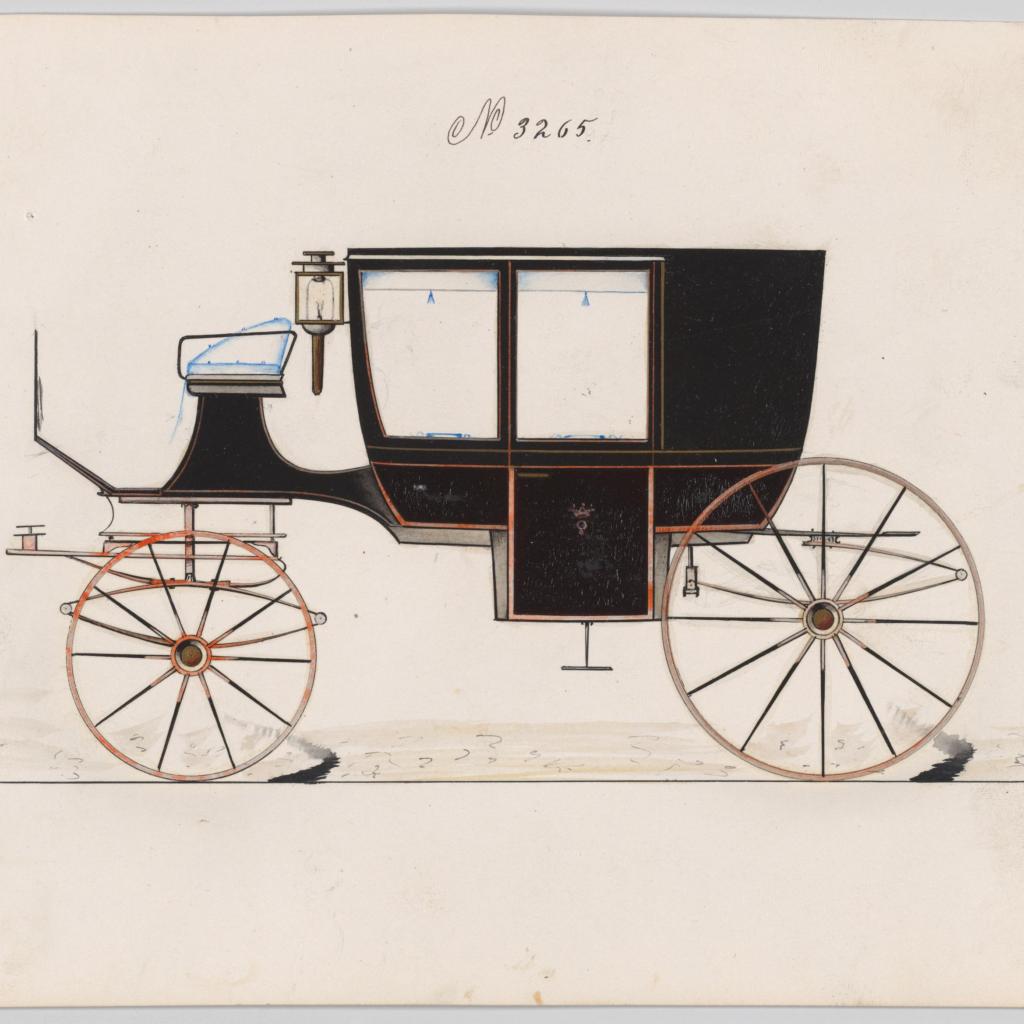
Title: Design for Glass Panel Coach, no. 3265
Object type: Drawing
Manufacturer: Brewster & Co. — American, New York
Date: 1876
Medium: Pen and black ink, watercolor and gouache with gum arabic
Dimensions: sheet: 6 5/16 x 8 15/16 in. (16 x 22.7 cm)
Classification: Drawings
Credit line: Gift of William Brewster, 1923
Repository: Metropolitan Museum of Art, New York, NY